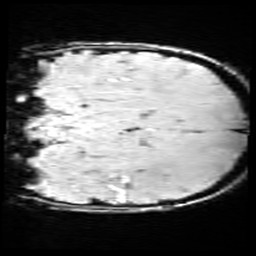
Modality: SWI
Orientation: coronal
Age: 9
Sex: female
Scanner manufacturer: siemens
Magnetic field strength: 3 T
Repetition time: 0.027 s
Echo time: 0.02 s